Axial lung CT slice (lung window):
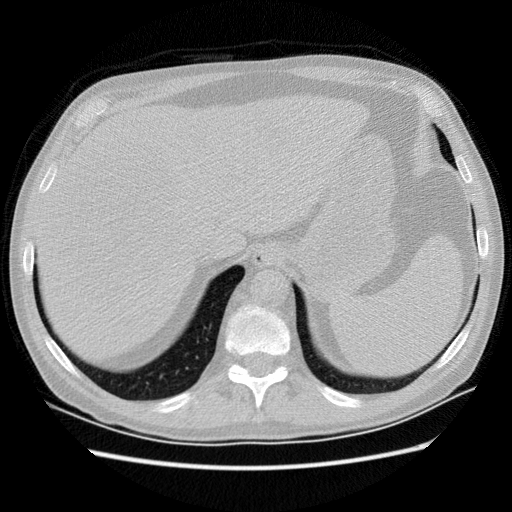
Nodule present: no